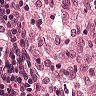
Metastatic tissue present: no